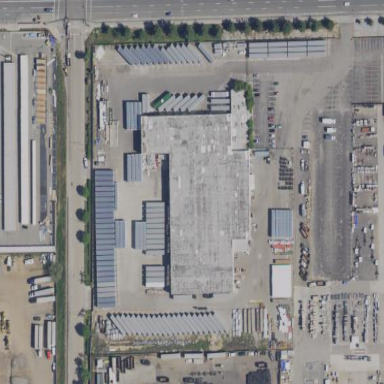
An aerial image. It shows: Industrial building.